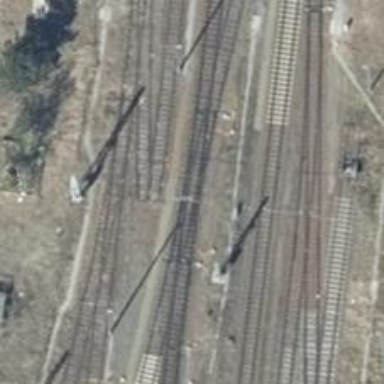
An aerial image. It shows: Railway switch.